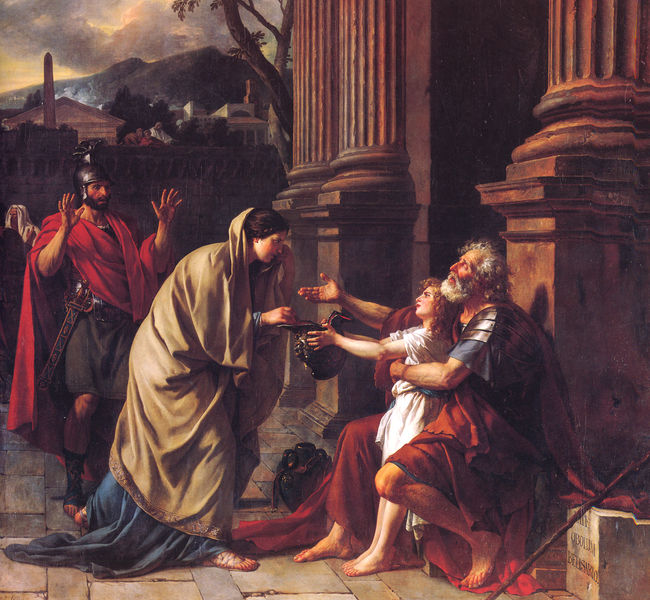
Titel: Bélisaire, Belisarius
Künstler: Jacques Louis David
Standort: Lille
Institution: Musée des Beaux-Arts
Schlagwörter: berg, blau, gemälde, gewitter, hand, himmel, kämpfer, mann, nackt, schatten, umhang, weiß, wolken, landschaft, menschen, ocker, stadt, frau, hell, hut, kleid, licht, marmor, männer, nacht, orange, szene, säule, säulen, gebäude, haus, rot, tuch, beige, alt, bart, architektur, arm, arme, bibel, falten, geschichte, historie, inkarnat, sockel, stein, vollbart, gesten, hände, wache, öl, häuser, kirche, rauch, boden, mantel, kind, locken, stock, turm, amphore, kanneliert, krug, vase, beine, schrift, ort, stab, berge, dächer, giebel, pilaster, brand, treppe, unwetter, woman, inschrift, stufe, stufen, sandalen, plinthe, junge, knie, hoch, barfuss, eingang, gefäß, panzer, alter, antike, blind, knabe, abschied, geld, geben, fliesen, schwert, uniform, soldat, leinwand, helm, ritter, rüstung, rom, portal, römer, doppelsäulen, ausgestreckt, jesus, antik, hilfe, leid, man, roman, tree, wanderer, griechisch, krieger, obelisk, building, mountain, griechenland, historismus, antikisierend, kanneluren, bettler, child, helmet, lokalfarben, tempel, macht, bettlerin, basis, postament, david, armut, almosen, blaz, emotionen, erbarmen, gabe, jacques-louis, jacques-louis david, kannelüren, klasizissmus, klassik, kurzschwert, legionär, opa, seitenschwert, spende, tunika, schaft, bitten, betteln, gibel, kannelur, weoss, beg, abwehrhaltung, menhir, betler, umghang, rücstung